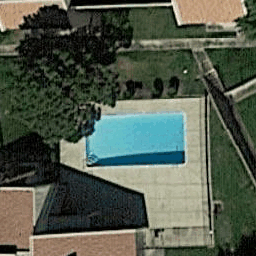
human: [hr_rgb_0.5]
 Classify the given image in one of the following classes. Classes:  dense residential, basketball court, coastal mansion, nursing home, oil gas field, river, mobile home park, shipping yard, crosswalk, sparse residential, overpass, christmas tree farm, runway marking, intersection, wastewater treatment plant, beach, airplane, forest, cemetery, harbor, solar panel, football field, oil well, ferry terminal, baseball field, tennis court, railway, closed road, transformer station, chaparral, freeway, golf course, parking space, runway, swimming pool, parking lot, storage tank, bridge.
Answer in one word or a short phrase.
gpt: swimming pool